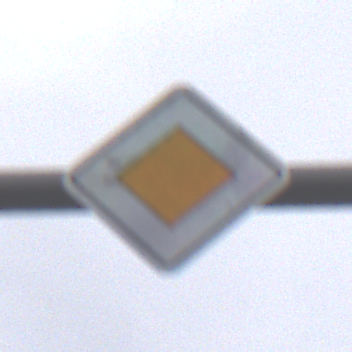
Verkehrszeichen: Vorfahrtsstrasse
Umgebung: Outdoor, Nature
Tageszeit: Midday
Wetter: Overcast
Licht: Natural
Jahreszeit: NotSpecified
Kontrast: LowContrast